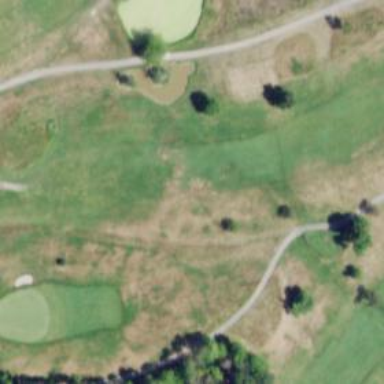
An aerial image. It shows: Service road used as golf cart path.